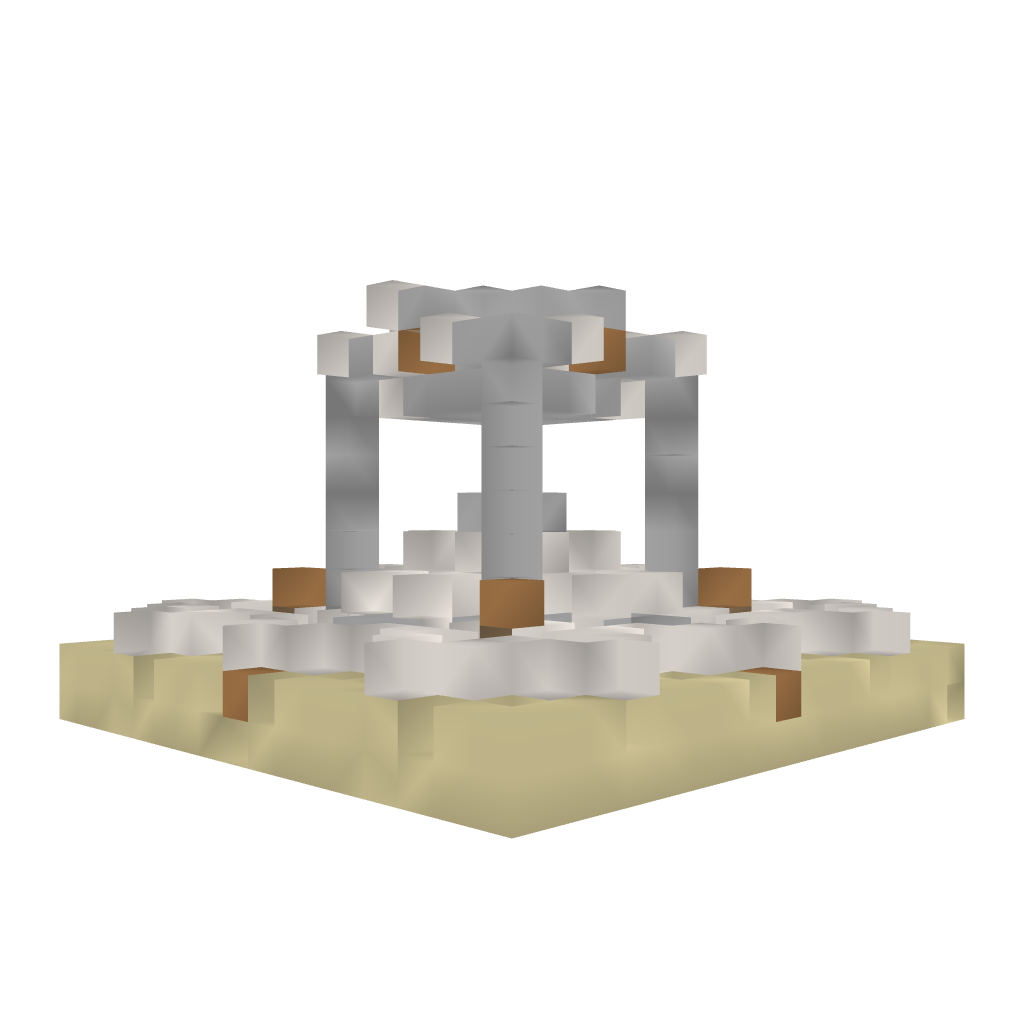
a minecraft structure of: Big Quartz Fountain